Question: I need to code an 'NSTextField' that basically acts like the calculator functionality in Spotlight Search. I have had success parsing the actual input expression with 'NSExpression' and calculating the result, but it's the view part I am getting stuck on.
How do I render the answer in the text field as the user types, but not have it a part of the input? Will I likely have to subclass NSTextField?
Just creating an 'NSFormatter' doesn't give me all the functionality I need, it seems. I can get the field to calculate and replace the text with the result at once with the delegate's 'controlTextDidEndEditing:' message but the dynamic sum to the right is round-tripped back to the formatter.
Does anyone know of an example that comes close to what I am trying to do?

I'm pretty new to Cocoa and am having a little trouble knowing which components to involve to accomplish this.
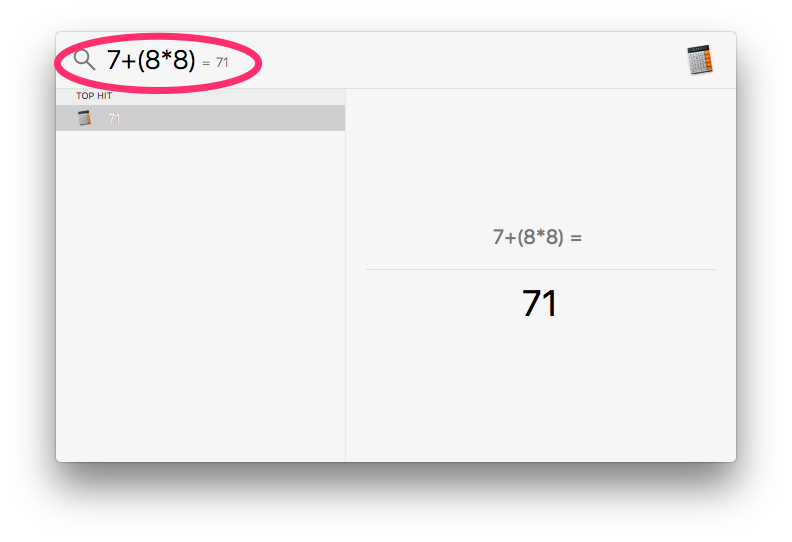
Answer: First, it'll be much simpler (I think) to use an 'NSTextView' instead of an 'NSTextField', because with 'NSTextField' you get into the "field editor" madness, where the text field uses a text view (the field editor) under the covers when it has focus. We need to use the text view delegate methods to implement this, so let's just use an 'NSTextView'.
The basic idea is that we'll use an attributed string to display the formula in large black characters followed by the answer in smaller gray characters. Any time the user changes the input, we'll delete the old answer and append the new answer.
For a toy implementation, we'll just do everything in the app delegate. We have an outlet connected to the text view in the XIB:
'''
@interface AppDelegate () <NSTextDelegate, NSTextViewDelegate>
@property (weak) IBOutlet NSWindow *window;
@property (strong) IBOutlet NSTextView *textView;
@end
'''
In the XIB, the text view's 'delegate' outlet is connected to the app delegate.
We'll also need to store the length of the answer (so we can delete it before appending the new answer) and the text attributes for the formula and the answer:
'''
@implementation AppDelegate {
NSUInteger answerLength;
NSDictionary *formulaAttributes;
NSDictionary *answerAttributes;
}
- (void)awakeFromNib {
[super awakeFromNib];
formulaAttributes = @{
NSFontAttributeName: [NSFont systemFontOfSize:32 weight:NSFontWeightLight]
};
answerAttributes = @{
NSFontAttributeName: [NSFont systemFontOfSize:24 weight:NSFontWeightLight],
NSForegroundColorAttributeName: [NSColor grayColor]
};
[self updateAnswerInTextView];
}
'''
Whenever the contents of the text view changes, we want to remove the old answer and append the new answer. We also need to save the selected range before modifying the text, and restore it after, because the text view puts the insertion point at the end of the text when we modify it. One last thing: the user could paste attributed text into the text view, and we want to remove any attributes on that pasted text. So we reset the attributes of the text after removing the old answer. We do all this in an 'NSTextDelegate' method:
'''
- (void)textDidChange:(NSNotification *)notification {
[self updateAnswerInTextView];
}
- (void)updateAnswerInTextView {
NSRange selectedRange = self.textView.selectedRange;
[self removeAnswerFromTextView];
[self applyFormulaAttributesToTextView];
[self appendAnswerToTextView];
self.textView.selectedRange = selectedRange;
}
'''
Here are the helper methods:
'''
- (void)removeAnswerFromTextView {
NSTextStorage *storage = self.textView.textStorage;
[storage replaceCharactersInRange:self.answerRange withString:@""];
answerLength = 0;
}
- (void)applyFormulaAttributesToTextView {
NSTextStorage *storage = self.textView.textStorage;
[storage setAttributes:formulaAttributes range:NSMakeRange(0, storage.length)];
}
- (void)appendAnswerToTextView {
id answer = [self answer];
NSString *answerString = [NSString stringWithFormat:@" = %@", answer];
NSAttributedString *richAnswer = [[NSAttributedString alloc] initWithString:answerString attributes:answerAttributes];
[self.textView.textStorage appendAttributedString:richAnswer];
answerLength = answerString.length;
}
- (NSRange)answerRange {
NSTextStorage *storage = self.textView.textStorage;
return NSMakeRange(storage.length - answerLength, answerLength);
}
- (id)answer {
@try {
NSExpression *expression = [NSExpression expressionWithFormat:self.textView.textStorage.string];
return [expression expressionValueWithObject:nil context:nil];
}
@catch (NSException *exception) {
return @"???";
}
}
'''
Note that 'NSExpression' isn't really a good math parser for this, for two reasons:
- - '%'
You should look into using <URL> or some other library instead.
Anyway, the code above evaluates the user's formula and displays the answer, but it's got a problem: the user can select and modify the answer part of the string. To fix that, we need to implement an 'NSTextViewDelegate' method to restrict the selected range to just the formula part of the text:
'''
- (NSRange)textView:(NSTextView *)textView willChangeSelectionFromCharacterRange:(NSRange)oldSelectedCharRange toCharacterRange:(NSRange)newSelectedCharRange {
NSUInteger answerStart = textView.textStorage.length - answerLength;
NSUInteger newSelectedEnd = NSMaxRange(newSelectedCharRange);
if (newSelectedEnd > answerStart) {
newSelectedEnd = answerStart;
NSUInteger newSelectedStart = MIN(newSelectedCharRange.location, newSelectedEnd);
newSelectedCharRange.location = newSelectedStart;
newSelectedCharRange.length = newSelectedEnd - newSelectedStart;
}
return newSelectedCharRange;
}
'''